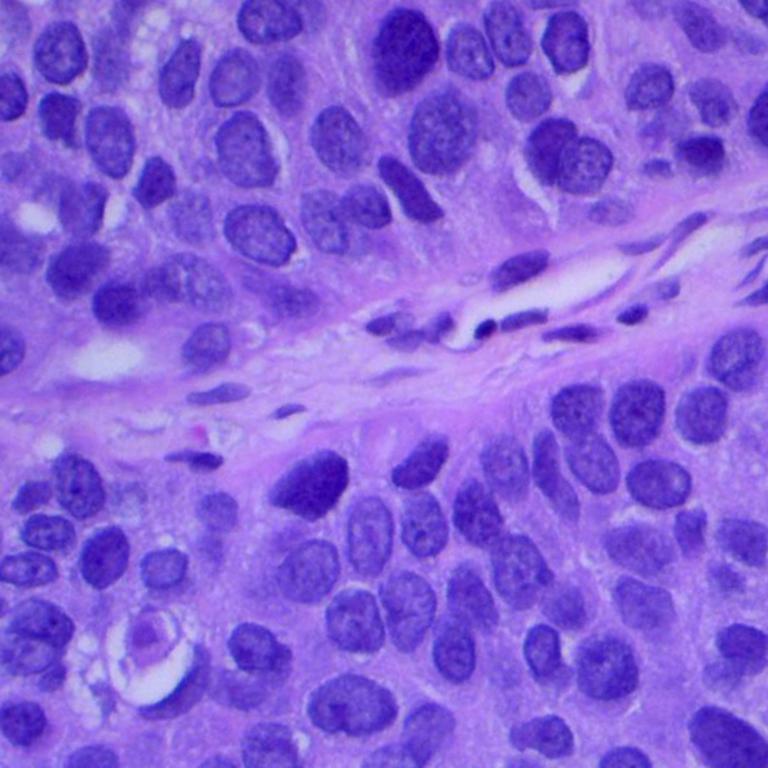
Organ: lung
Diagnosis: squamous carcinomas